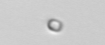
Label: nanoplankton_mix